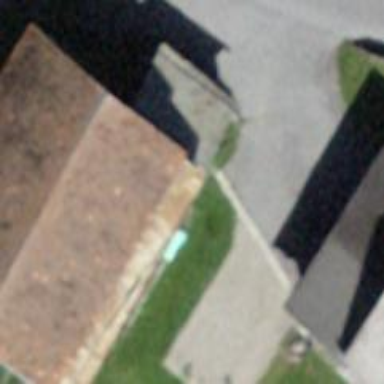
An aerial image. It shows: Building with tiled roof.